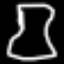
Label: hourglass